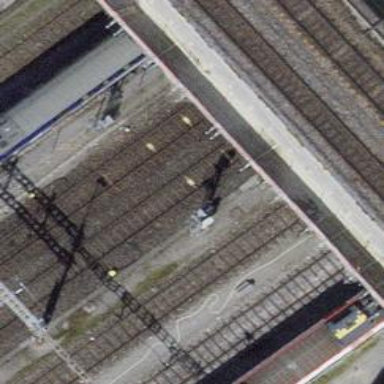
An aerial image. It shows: Railway signal.